Field crop: tomato
Growth stage: 1
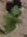
Species: solanum